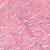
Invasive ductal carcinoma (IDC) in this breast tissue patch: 0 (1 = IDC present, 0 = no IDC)